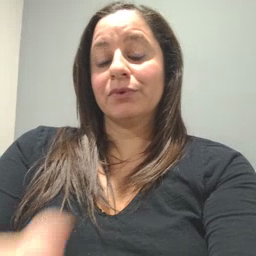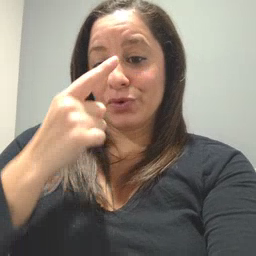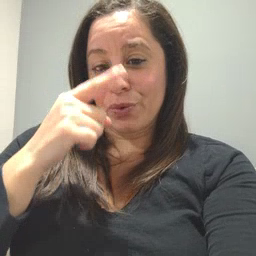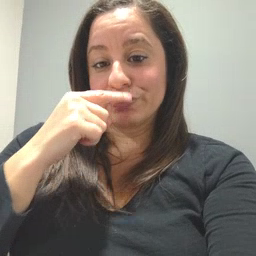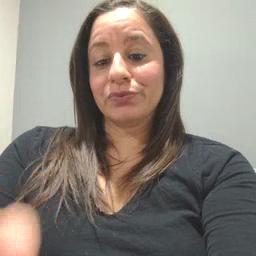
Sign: noisy